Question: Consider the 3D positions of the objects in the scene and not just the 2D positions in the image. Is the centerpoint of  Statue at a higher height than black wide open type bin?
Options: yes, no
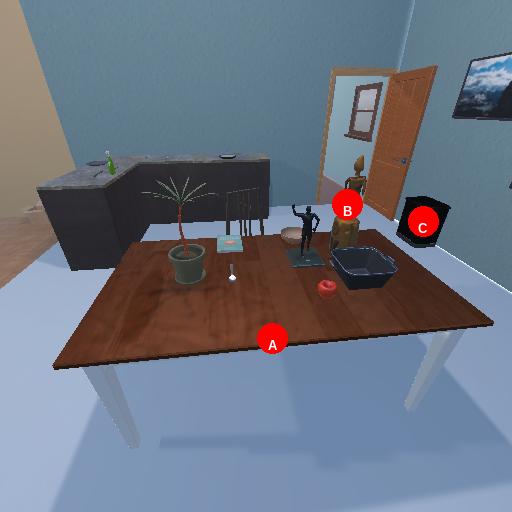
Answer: yes